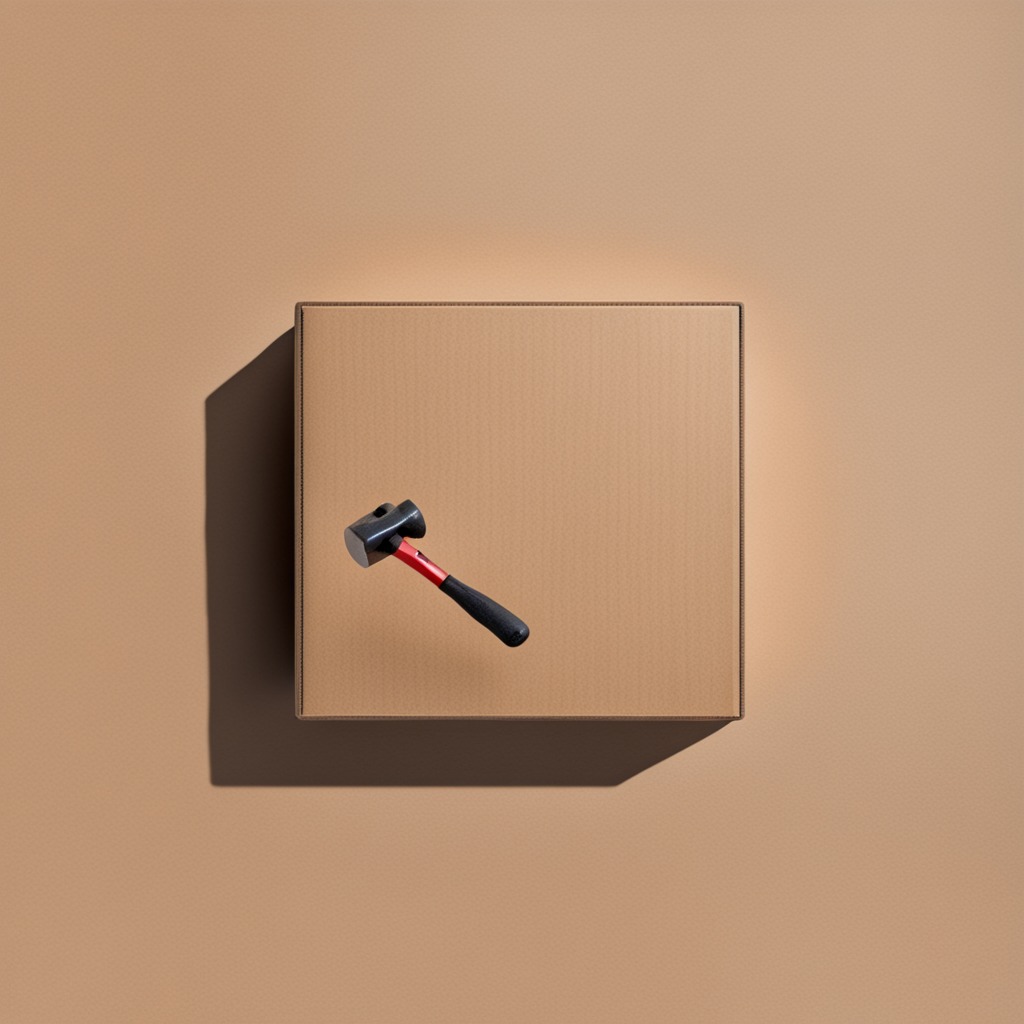
A hammer lying on a clean dry cardboard box surface in an outdoor workshop during daytime bright natural light soft shadows slightly creased but